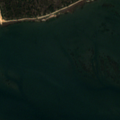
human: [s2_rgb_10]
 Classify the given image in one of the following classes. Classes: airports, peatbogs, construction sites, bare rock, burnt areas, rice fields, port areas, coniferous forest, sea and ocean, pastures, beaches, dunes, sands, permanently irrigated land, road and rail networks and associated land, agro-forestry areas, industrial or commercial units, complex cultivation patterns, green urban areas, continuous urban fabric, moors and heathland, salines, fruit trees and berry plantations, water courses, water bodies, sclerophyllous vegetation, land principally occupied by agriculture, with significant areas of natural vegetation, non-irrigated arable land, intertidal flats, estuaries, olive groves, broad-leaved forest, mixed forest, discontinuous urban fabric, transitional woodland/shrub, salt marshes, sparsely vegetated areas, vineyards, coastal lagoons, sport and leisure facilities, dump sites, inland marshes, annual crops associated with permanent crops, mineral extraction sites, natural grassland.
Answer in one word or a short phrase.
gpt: coniferous forest, estuaries